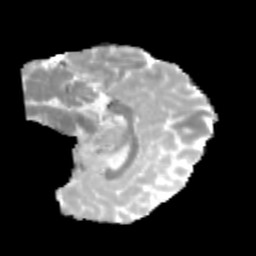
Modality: MD
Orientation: sagittal
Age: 11
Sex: female
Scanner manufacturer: siemens
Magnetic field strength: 3 T
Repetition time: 3.8 s
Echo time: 0.07 s